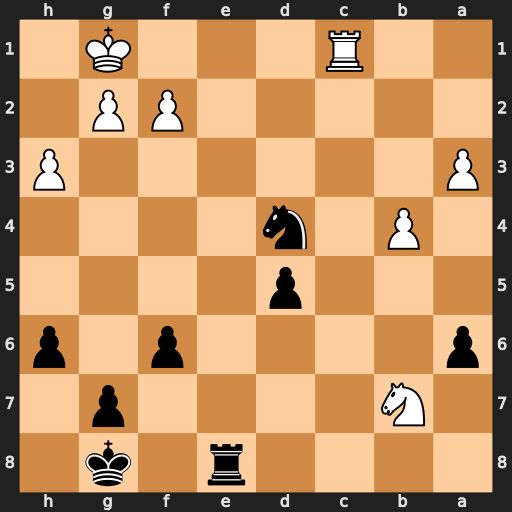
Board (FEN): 4r1k1/1N4p1/p4p1p/3p4/1P1n4/P6P/5PP1/2R3K1
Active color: b
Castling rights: -
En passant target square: -
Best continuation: Ne2+ Kf1 Nxc1